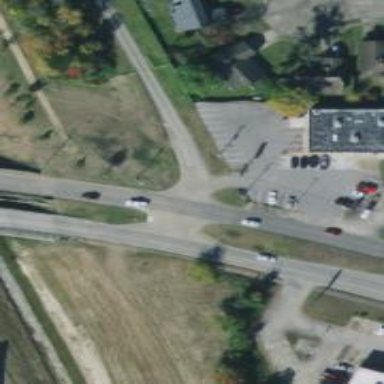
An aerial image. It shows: Secondary link road.